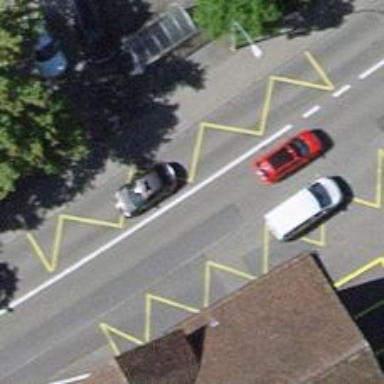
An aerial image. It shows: Public transport stop position.